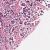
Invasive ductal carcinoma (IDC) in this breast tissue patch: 1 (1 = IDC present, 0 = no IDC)